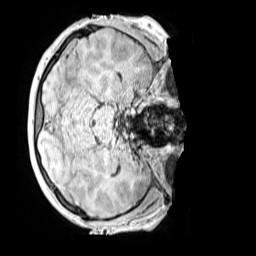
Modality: MP2RAGE
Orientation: axial
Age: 13
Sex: female
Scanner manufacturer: siemens
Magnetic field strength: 3 T
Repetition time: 4 s
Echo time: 0.00299 s